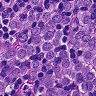
Metastatic tissue present: yes